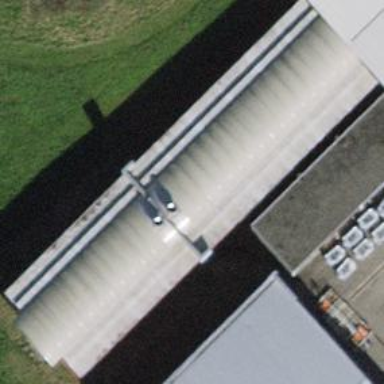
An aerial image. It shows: Transportation building.